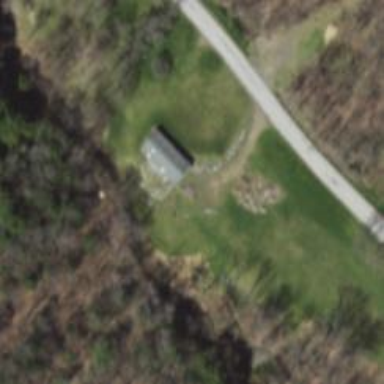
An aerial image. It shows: Shelter house.